Current action and preconditions to check: path_clear

Your task: For each precondition in the list above, predict whether it will hold at this action.

Consider the current scene as observed from the mobile robot's camera, and analyze the predicted future states of all dynamic agents (e.g., people, animals, vehicles, or any moving entities) within the NEXT SECOND.

IMPORTANT: Only answer "very likely" if you are absolutely certain—based on strong, clear evidence—that a dynamic agent will violate the precondition in the predicted future state. Do NOT answer "very likely" for unlikely, ambiguous, or low-probability risks.

Ask yourself for each precondition: Is there a high probability, with clear and convincing evidence, that the predicted future states of any dynamic agent will interfere with the predicted future state of the currently executing action within the NEXT SECOND, causing that precondition to fail?

Assess the risk level based on these predictions. Use "likely" or "very likely" if motions create a clear risk of interference.

Use "neutral" or "improbable" if agents are nearby but their predicted paths are clearly diverging or non-conflicting.

Failure Risk Categories: "very improbable", "improbable", "neutral", "likely", "very likely"

Answer Format: Output ONLY the probability_of_failure value from these categories: "very improbable", "improbable", "neutral", "likely", "very likely"

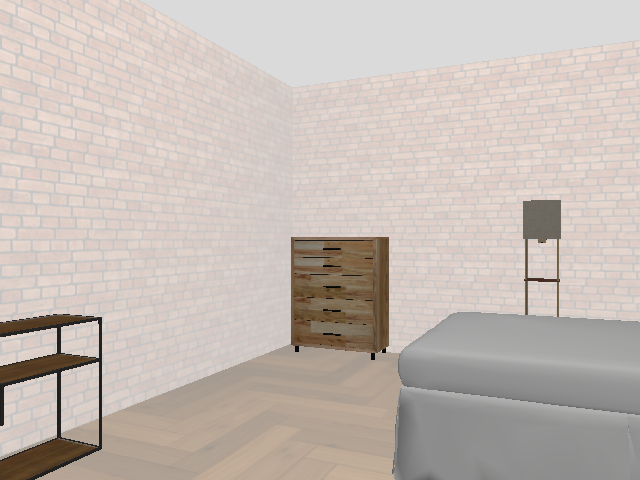

Answer: very improbable